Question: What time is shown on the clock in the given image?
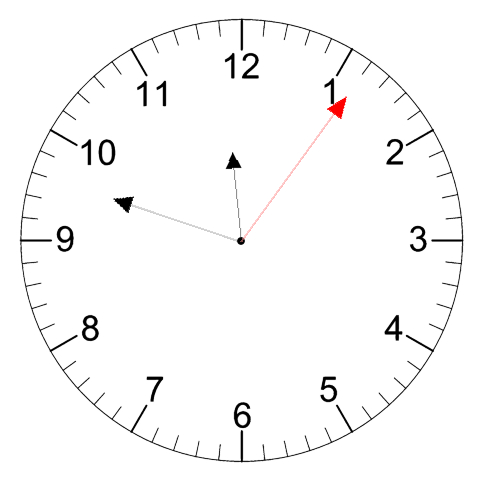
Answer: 11:48:06